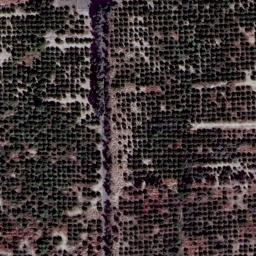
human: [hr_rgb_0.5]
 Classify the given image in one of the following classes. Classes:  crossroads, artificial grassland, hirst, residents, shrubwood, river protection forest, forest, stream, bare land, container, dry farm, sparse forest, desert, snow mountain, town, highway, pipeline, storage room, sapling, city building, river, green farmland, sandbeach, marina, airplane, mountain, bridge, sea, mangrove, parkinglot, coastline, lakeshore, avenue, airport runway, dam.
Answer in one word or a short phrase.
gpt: dry farm